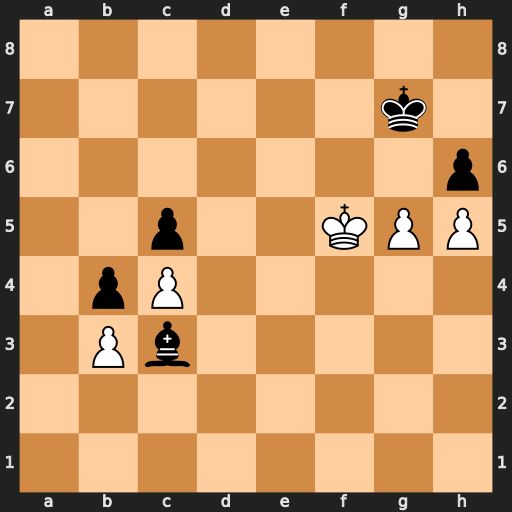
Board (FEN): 8/6k1/7p/2p2KPP/1pP5/1Pb5/8/8
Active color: w
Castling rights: -
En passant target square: -
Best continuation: g6 Ba1 Ke6